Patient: sex M, age 79
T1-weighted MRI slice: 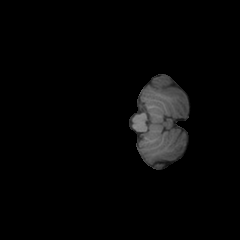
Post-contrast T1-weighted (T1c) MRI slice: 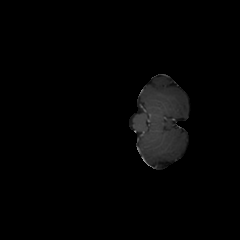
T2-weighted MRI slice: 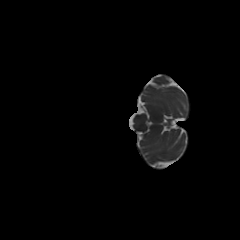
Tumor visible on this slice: no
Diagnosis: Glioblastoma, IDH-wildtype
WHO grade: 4